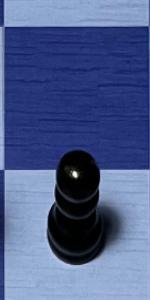
Label: Pawn_Black